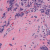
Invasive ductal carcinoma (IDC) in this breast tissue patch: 1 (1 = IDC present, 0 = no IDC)